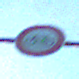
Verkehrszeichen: VerbotRadverkehr
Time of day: SunriseSunset
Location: Outdoor (Nature)
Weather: PartlyCloudy
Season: NotSpecified
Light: Natural